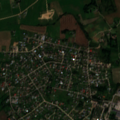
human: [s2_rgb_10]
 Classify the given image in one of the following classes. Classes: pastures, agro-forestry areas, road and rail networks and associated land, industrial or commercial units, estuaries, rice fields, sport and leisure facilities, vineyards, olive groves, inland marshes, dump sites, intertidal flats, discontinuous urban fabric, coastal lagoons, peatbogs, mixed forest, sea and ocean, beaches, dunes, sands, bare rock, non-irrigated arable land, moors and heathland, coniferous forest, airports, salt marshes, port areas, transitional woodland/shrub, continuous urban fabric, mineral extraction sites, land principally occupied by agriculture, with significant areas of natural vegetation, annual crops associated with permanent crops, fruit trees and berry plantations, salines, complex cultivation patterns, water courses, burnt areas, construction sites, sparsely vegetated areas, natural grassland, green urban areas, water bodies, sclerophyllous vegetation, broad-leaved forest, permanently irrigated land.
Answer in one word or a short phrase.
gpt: discontinuous urban fabric, industrial or commercial units, non-irrigated arable land, complex cultivation patterns